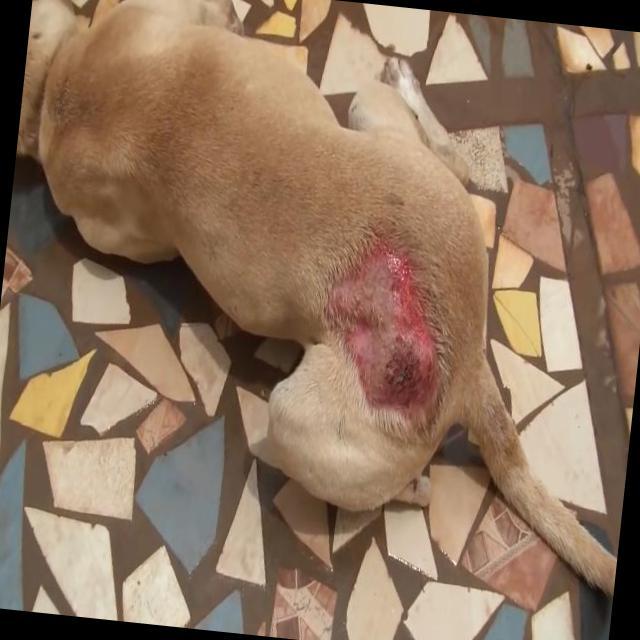
Canine dermatitis — inflammation of the skin presenting with erythema, pruritus, papules, and excoriation. May be allergic, contact, or atopic in origin.